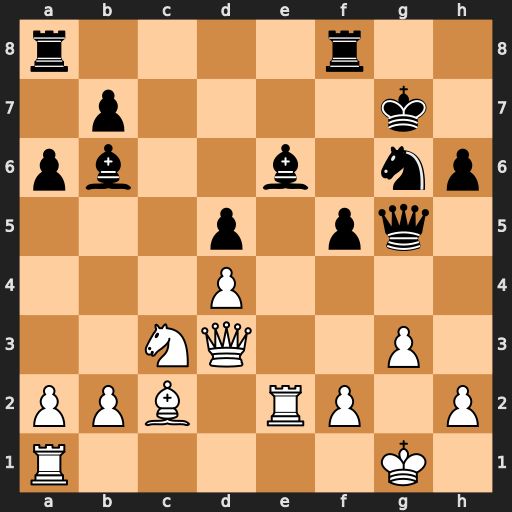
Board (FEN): r4r2/1p4k1/pb2b1np/3p1pq1/3P4/2NQ2P1/PPB1RP1P/R5K1
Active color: w
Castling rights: -
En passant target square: -
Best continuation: Rxe6 Nf4 h4 Qg4 Re7+